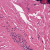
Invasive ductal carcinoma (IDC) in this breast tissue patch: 0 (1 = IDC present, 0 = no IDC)